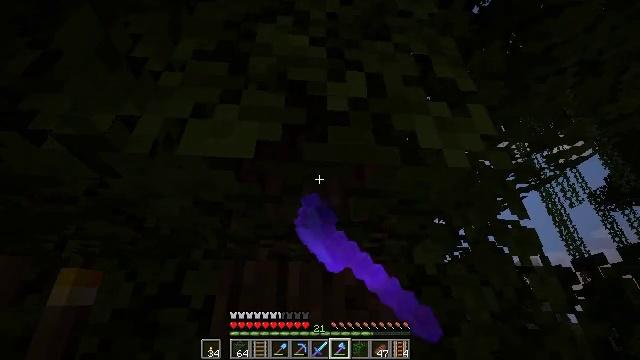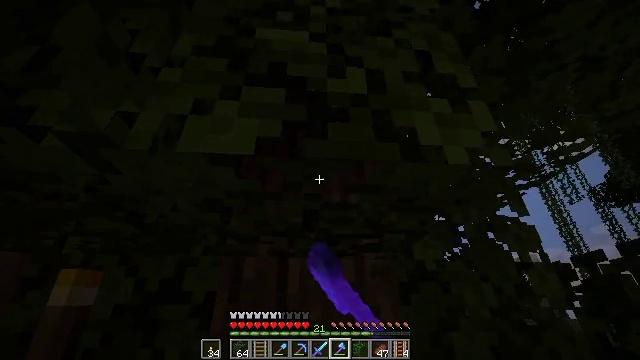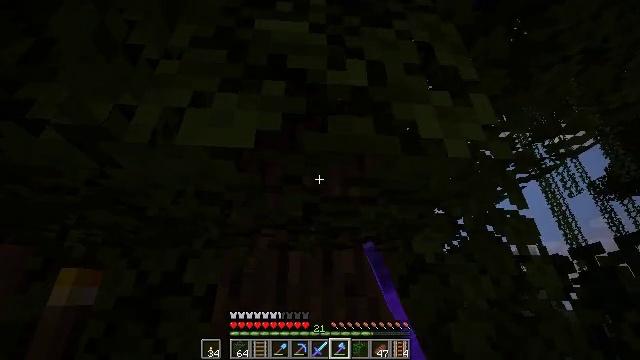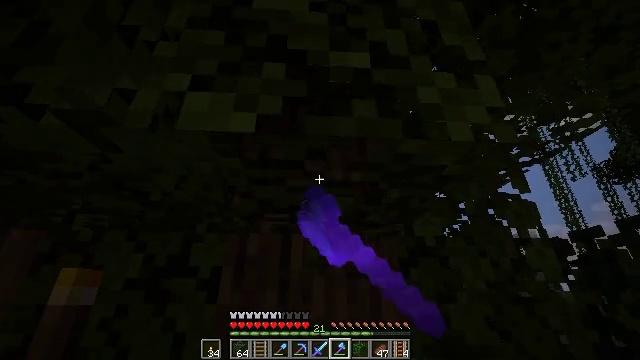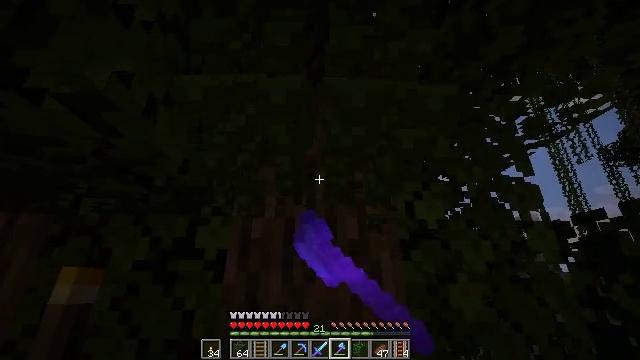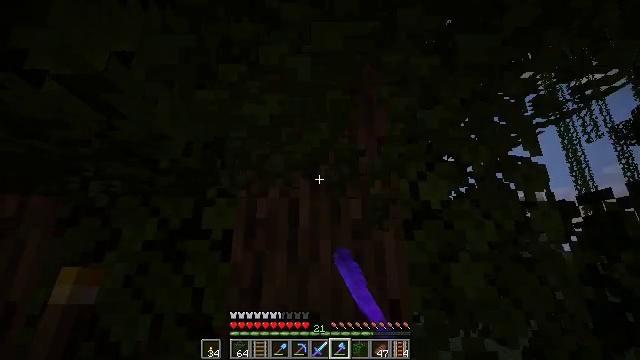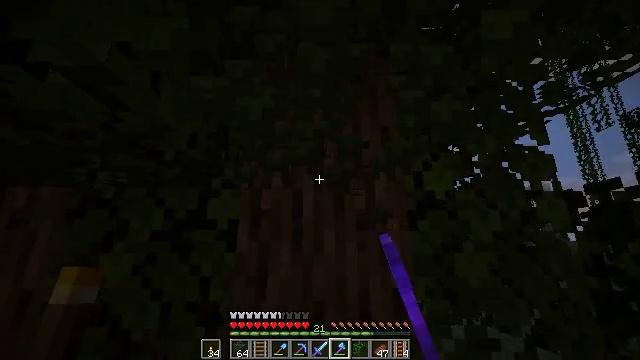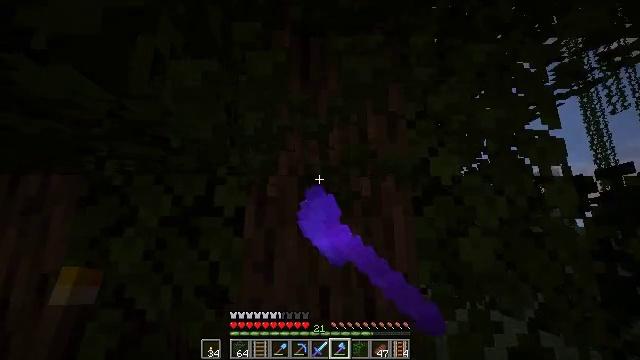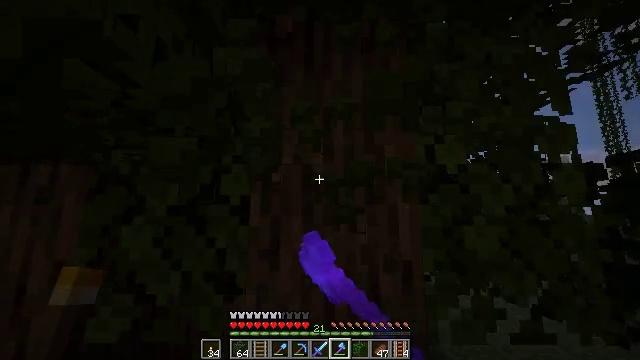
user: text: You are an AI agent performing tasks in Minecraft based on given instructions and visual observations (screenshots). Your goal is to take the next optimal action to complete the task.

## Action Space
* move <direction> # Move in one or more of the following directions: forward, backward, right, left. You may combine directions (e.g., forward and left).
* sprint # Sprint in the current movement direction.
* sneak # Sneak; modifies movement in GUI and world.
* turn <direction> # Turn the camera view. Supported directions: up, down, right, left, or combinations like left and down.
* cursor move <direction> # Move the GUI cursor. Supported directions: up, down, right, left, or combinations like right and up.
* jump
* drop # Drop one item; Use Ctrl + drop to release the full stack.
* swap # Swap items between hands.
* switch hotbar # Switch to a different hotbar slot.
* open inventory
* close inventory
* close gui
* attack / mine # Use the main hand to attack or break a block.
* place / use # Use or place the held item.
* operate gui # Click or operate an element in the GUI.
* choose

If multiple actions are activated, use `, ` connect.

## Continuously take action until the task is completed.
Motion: motion action
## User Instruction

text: Mine oak leaves.
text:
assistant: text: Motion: attack / mine
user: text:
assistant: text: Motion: turn down, attack / mine
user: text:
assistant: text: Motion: turn down, attack / mine
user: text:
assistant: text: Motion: turn down, attack / mine
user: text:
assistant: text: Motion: turn down, attack / mine
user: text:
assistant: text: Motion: turn down, attack / mine
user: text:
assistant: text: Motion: turn left and down, attack / mine
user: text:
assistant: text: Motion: turn left and down, attack / mine
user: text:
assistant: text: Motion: attack / mine